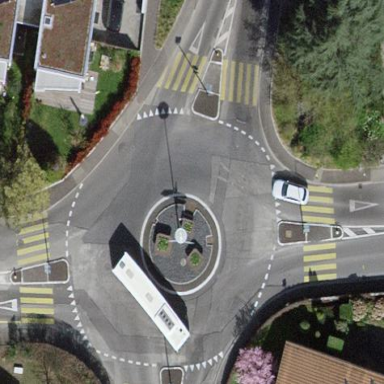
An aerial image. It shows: Tertiary road leading to roundabout junction.